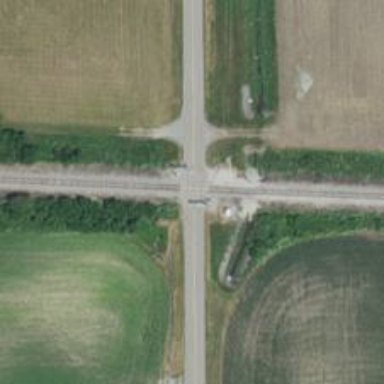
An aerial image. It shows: Railway level crossing.